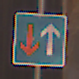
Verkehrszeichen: VorrangVorGegenverkehr
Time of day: MorningAfternoon
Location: Outdoor (Urban)
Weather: Clear
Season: NotSpecified
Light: Natural